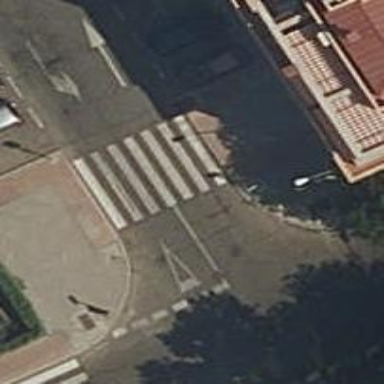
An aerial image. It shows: Uncontrolled zebra crossing on the road.